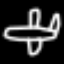
Label: airplane